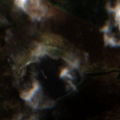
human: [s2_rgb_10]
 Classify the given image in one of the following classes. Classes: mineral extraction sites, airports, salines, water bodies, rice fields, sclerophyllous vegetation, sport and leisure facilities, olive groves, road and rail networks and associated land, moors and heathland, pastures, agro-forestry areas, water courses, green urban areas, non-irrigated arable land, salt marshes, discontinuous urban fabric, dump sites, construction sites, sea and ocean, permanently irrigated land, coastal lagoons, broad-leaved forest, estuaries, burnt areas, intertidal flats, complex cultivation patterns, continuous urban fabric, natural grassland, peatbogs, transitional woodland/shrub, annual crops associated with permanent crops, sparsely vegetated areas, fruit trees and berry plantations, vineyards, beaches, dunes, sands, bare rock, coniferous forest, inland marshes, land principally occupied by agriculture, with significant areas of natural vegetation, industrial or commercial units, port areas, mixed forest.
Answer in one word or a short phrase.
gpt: coniferous forest, moors and heathland, peatbogs